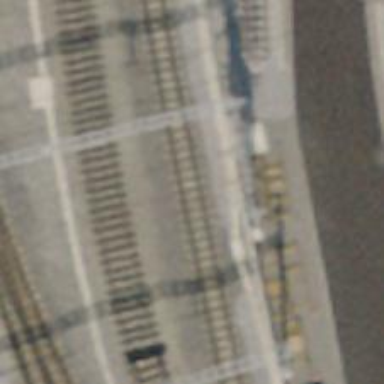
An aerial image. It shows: Narrow-gauge railway track electrified by contact line.